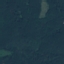
Land use / land cover: Forest